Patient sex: M
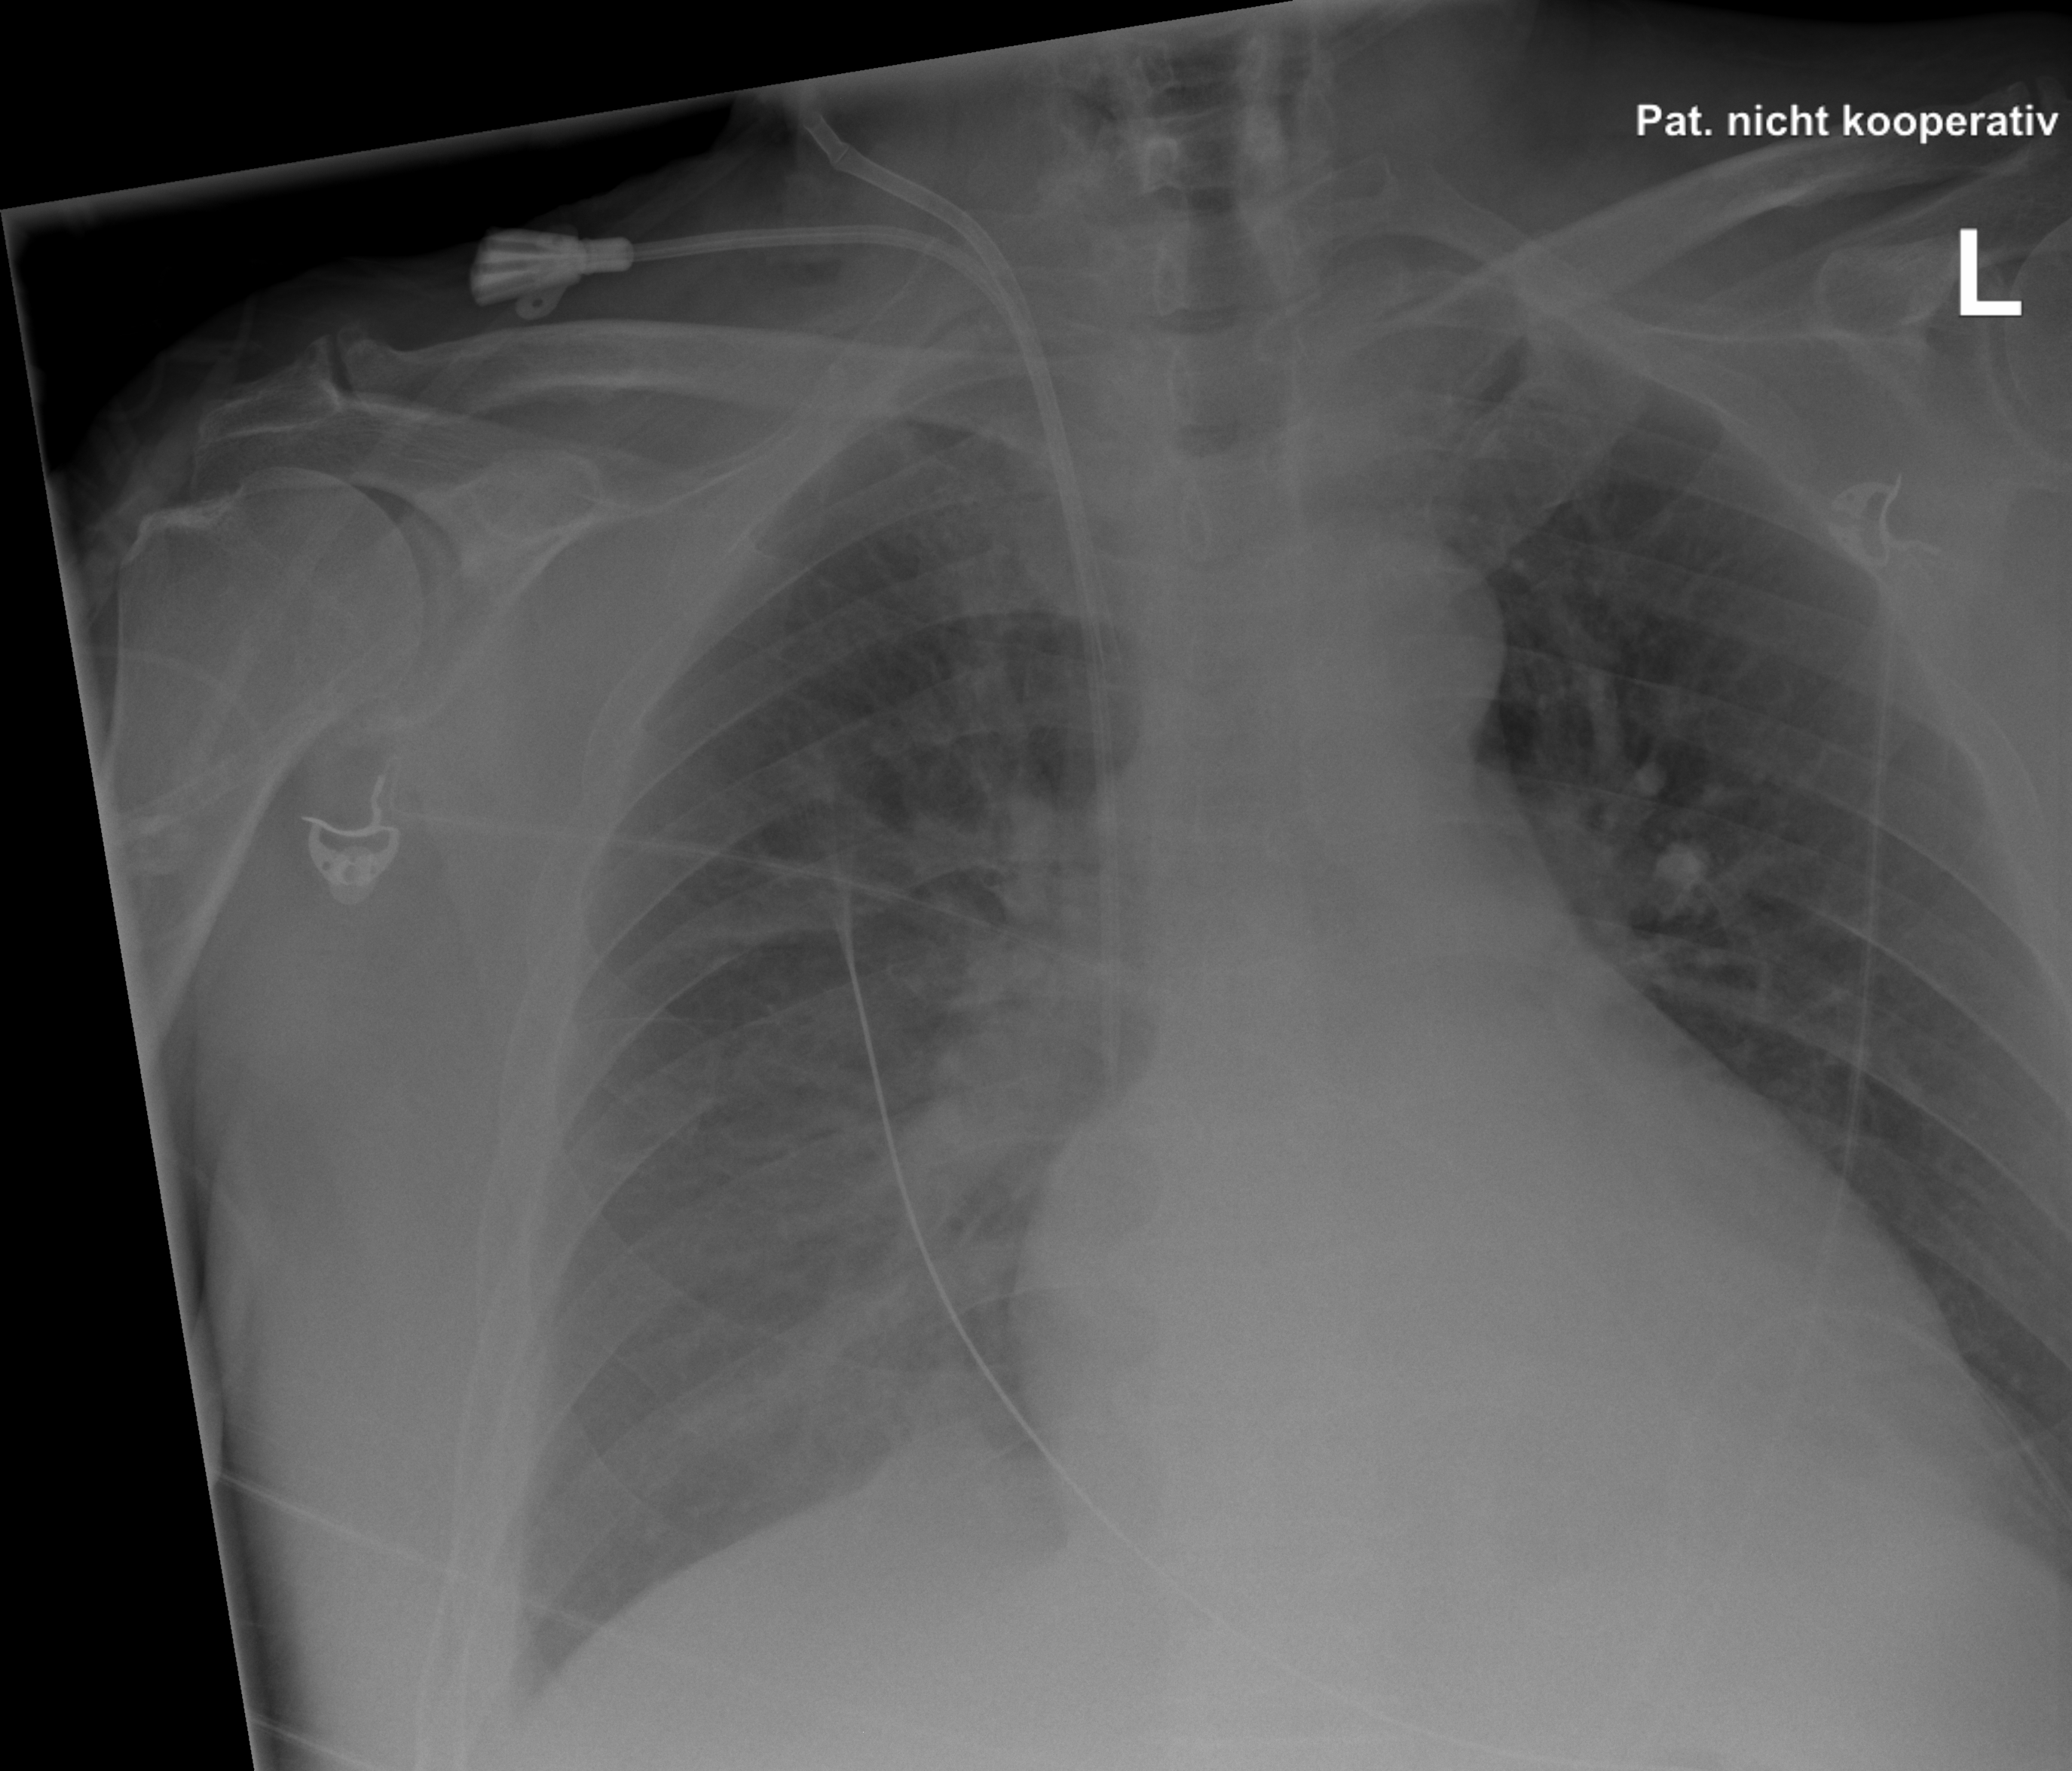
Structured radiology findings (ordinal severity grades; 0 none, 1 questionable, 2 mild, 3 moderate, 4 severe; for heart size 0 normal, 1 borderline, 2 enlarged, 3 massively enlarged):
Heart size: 1
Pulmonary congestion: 1
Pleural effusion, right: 2
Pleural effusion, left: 0
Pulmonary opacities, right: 1
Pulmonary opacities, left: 0
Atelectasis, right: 2
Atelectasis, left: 0